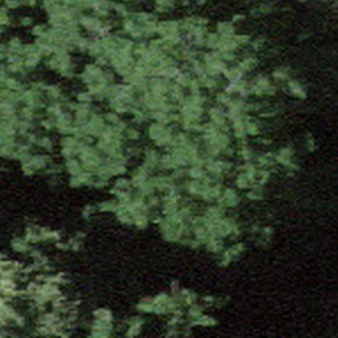
Label: other